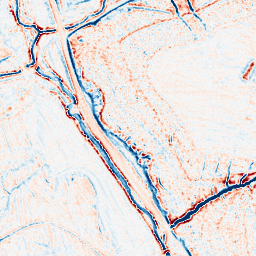
Category: edge_preserving
Decomposition family: bilateral
Decomposition parameters: d: 9
sigma_color: 50
sigma_space: 75
Upsampling method: sinc_hamming
Upsampling parameters: scale: 4
kernel_size: 8
Upsampling scale: 4